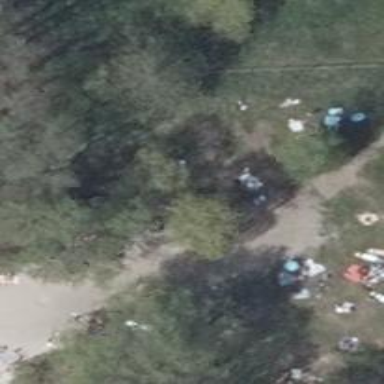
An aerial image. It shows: Picnic site for tourists.